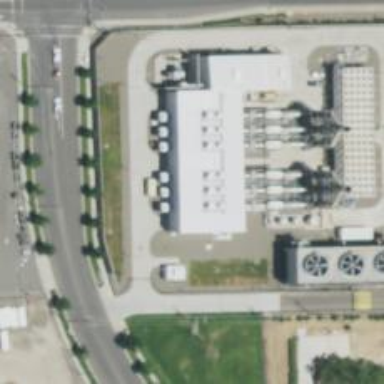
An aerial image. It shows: Gas-powered generator.